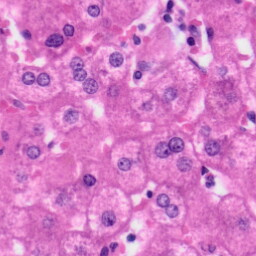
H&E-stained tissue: Liver